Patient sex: M
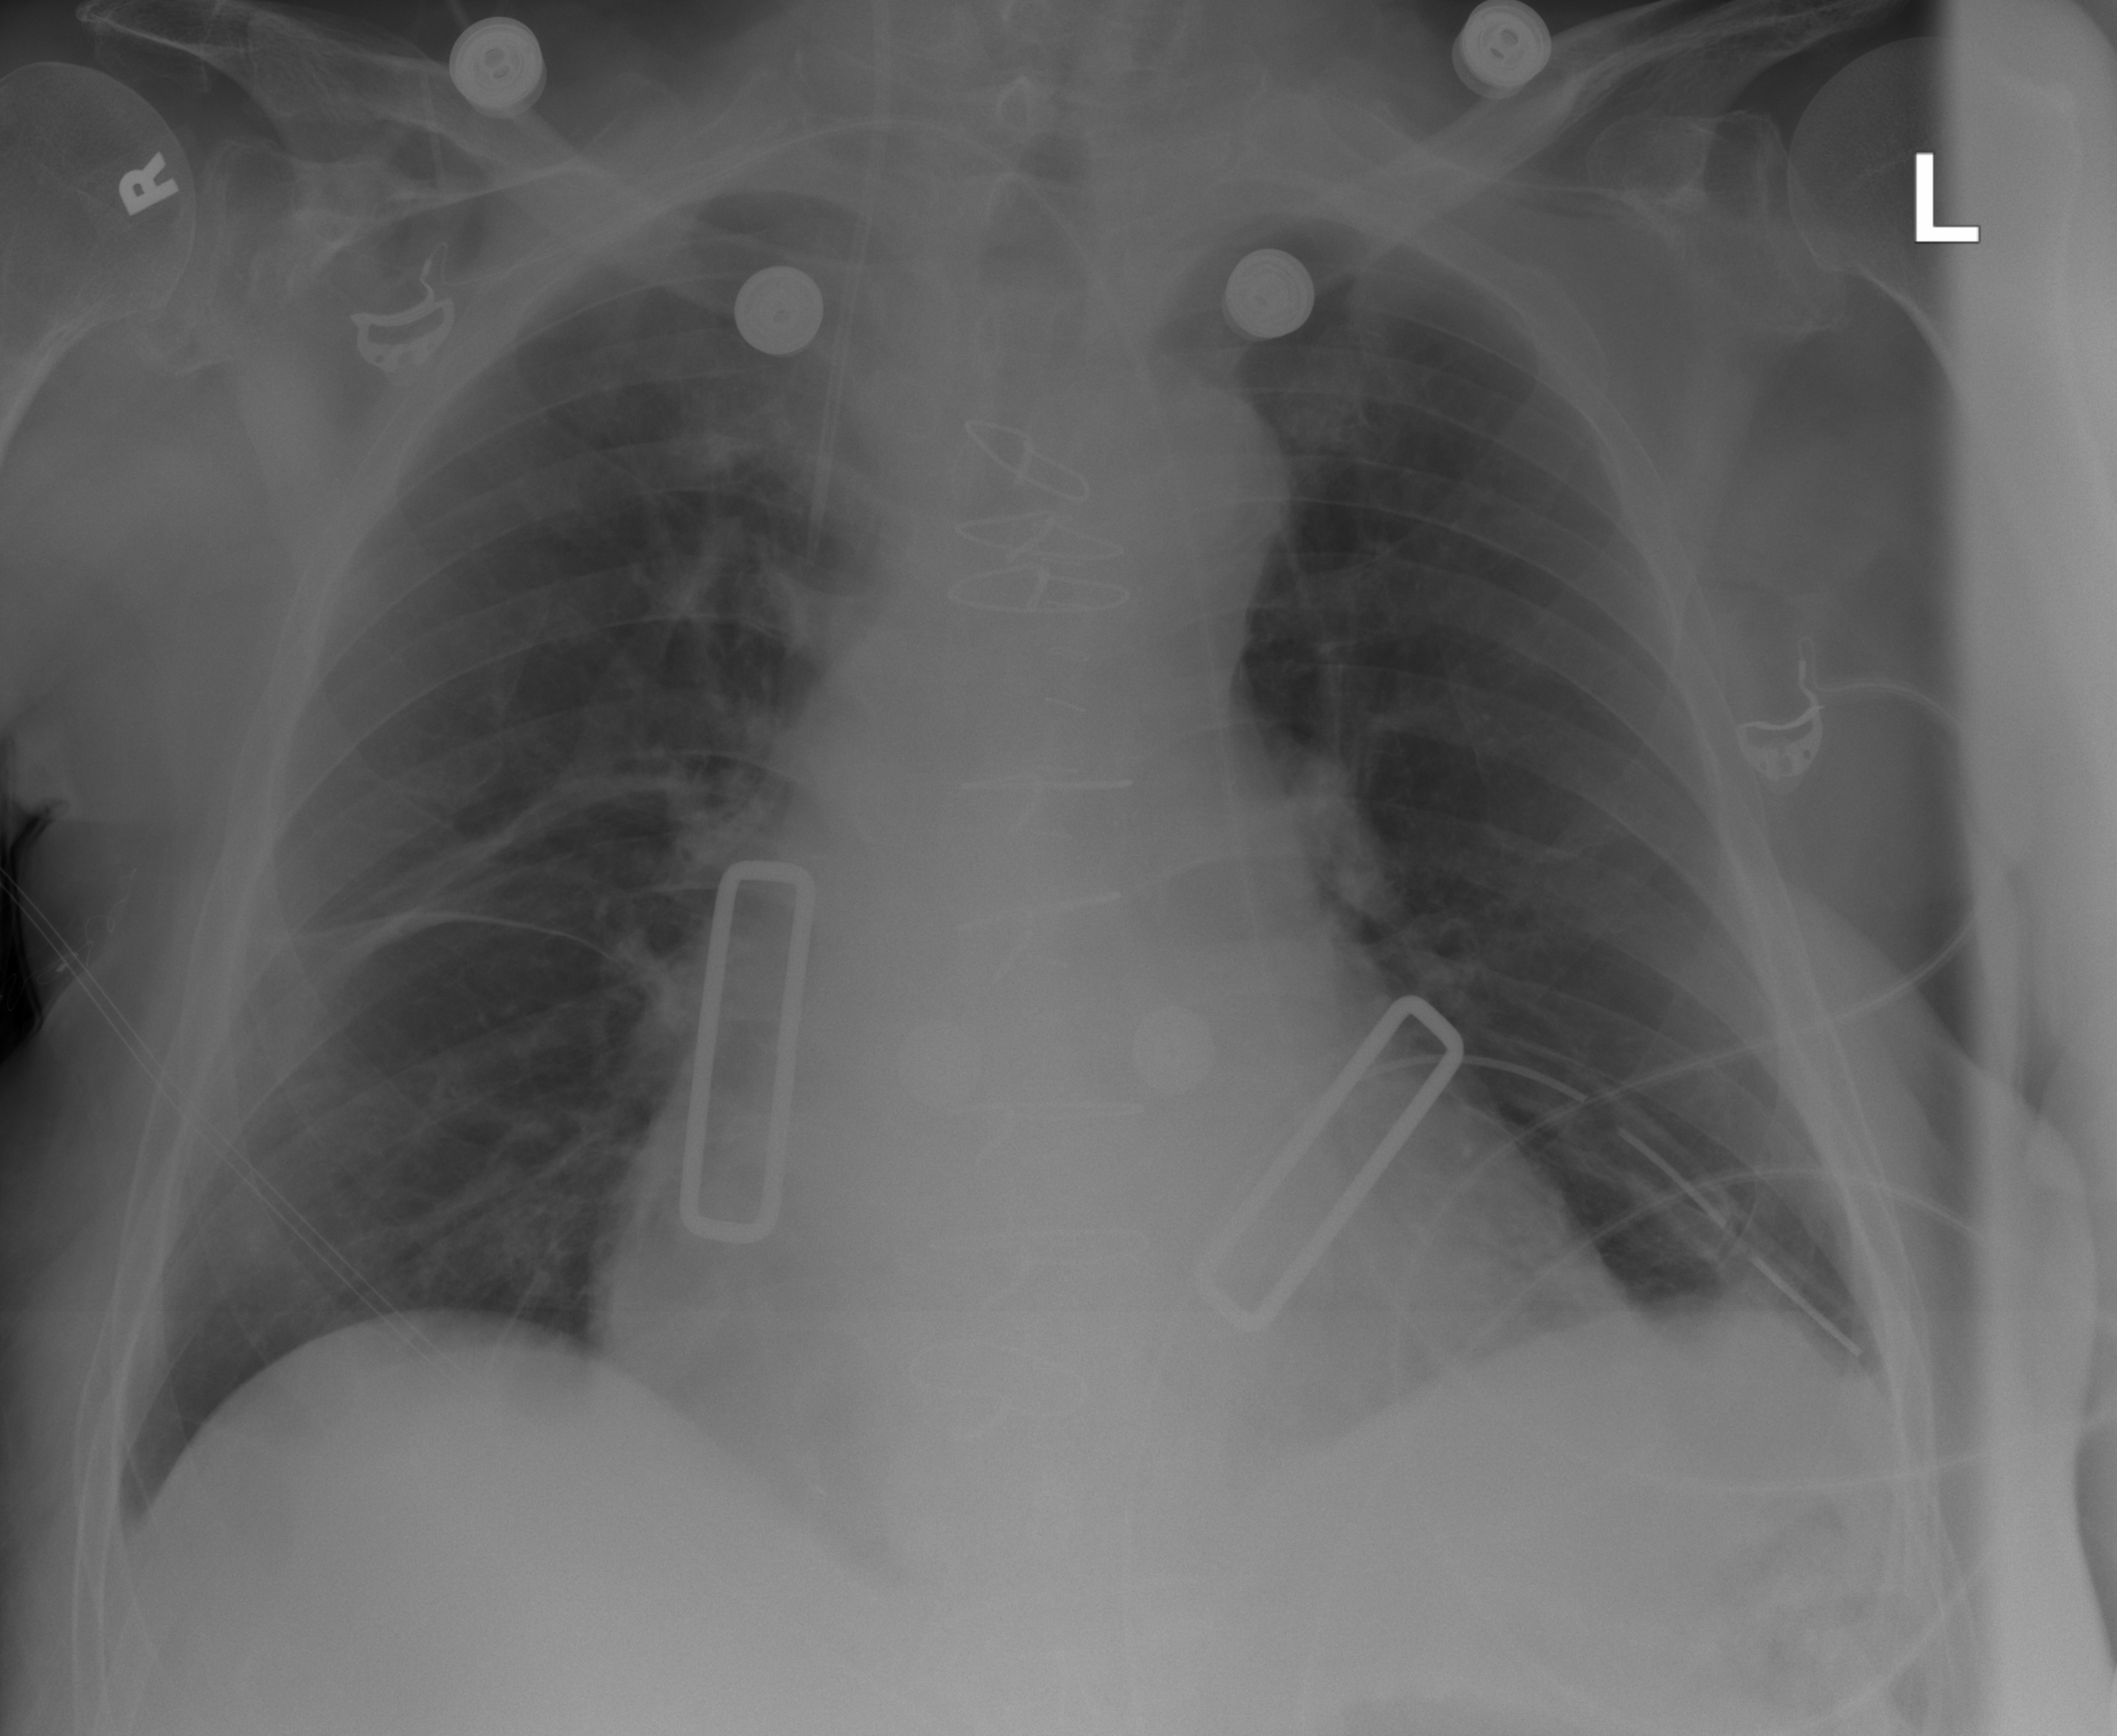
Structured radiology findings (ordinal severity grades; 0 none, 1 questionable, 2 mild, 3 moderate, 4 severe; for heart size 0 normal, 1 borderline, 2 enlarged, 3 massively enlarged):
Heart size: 2
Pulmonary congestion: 0
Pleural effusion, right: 0
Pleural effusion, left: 0
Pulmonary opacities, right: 0
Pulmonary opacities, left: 0
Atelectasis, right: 2
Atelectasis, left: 0